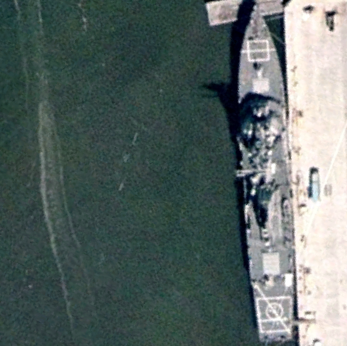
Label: destroyer